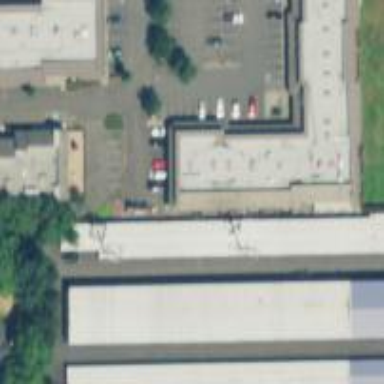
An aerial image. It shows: Commercial area with storage rental shop.